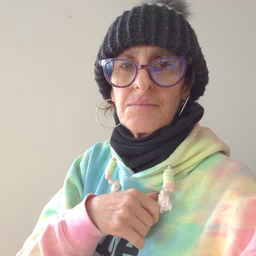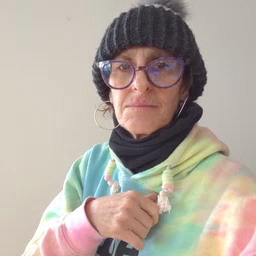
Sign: give